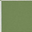
Piece: xx